Question: I am creating a side scroller game, and I want a counter on the UI that counts how many times the player has died. But, I do not know what to add to what I have already. I tried typing the variable name behind the &, but it did not accept that. What do I do to put a variable in a set of text?

I am using the free version.
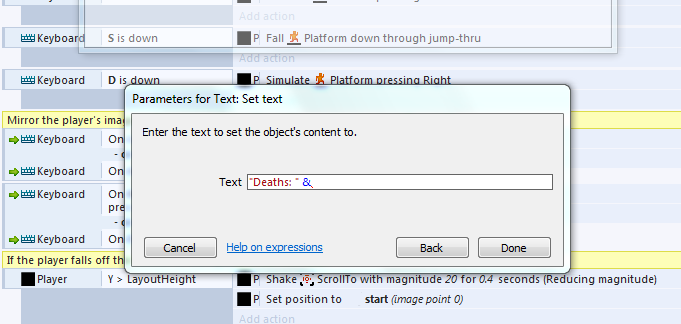
Answer: The '&' is the string concatenation operator in Construct 2.
For global variables:
'''
"Deaths: " & VARIABLE_NAME
'''
For instance variables:
'''
"Deaths: " & instanceName.variableName
'''
Note the '"' around the string.